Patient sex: F
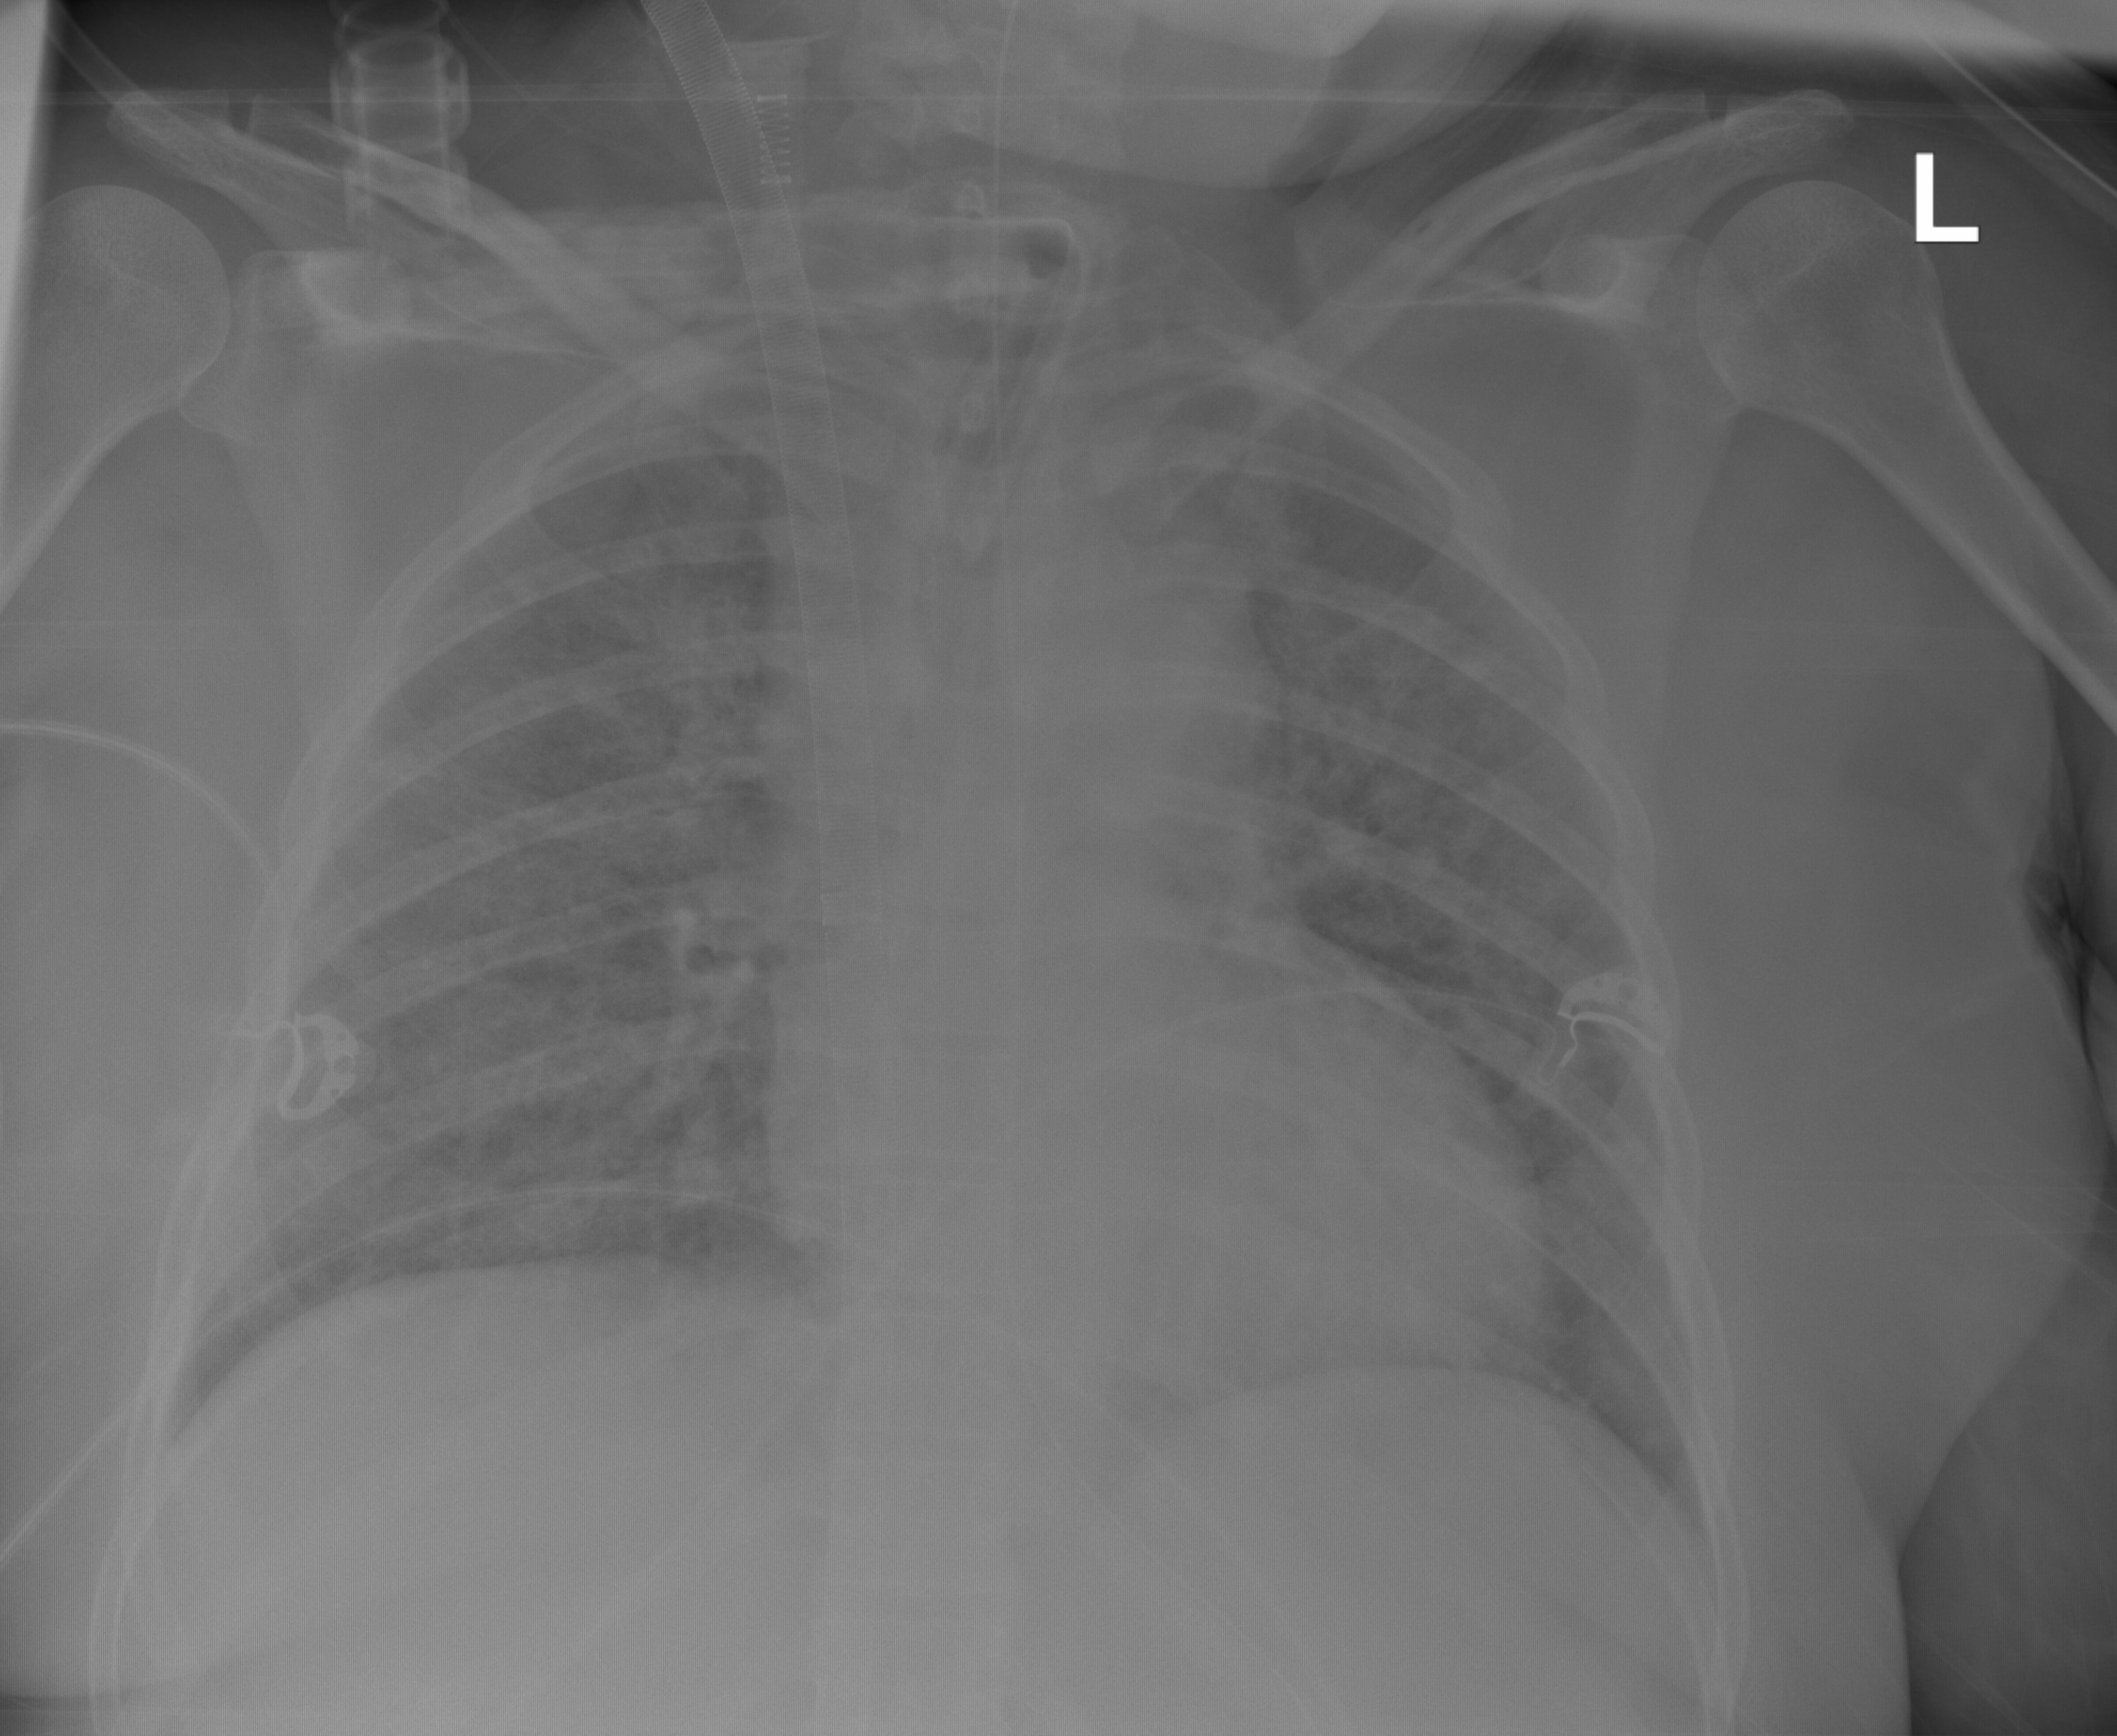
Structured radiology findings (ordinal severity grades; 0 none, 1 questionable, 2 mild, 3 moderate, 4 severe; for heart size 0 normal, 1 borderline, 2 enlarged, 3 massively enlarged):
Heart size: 2
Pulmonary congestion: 2
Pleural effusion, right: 0
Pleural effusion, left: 0
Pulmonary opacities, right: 0
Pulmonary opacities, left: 0
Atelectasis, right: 2
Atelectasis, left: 2